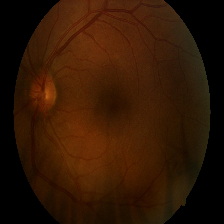
Diabetic retinopathy grade: Moderate